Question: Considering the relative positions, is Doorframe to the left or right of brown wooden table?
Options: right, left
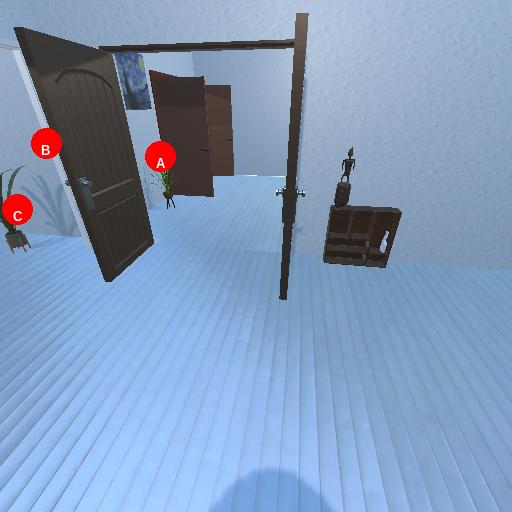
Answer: right